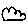
Label: cloud